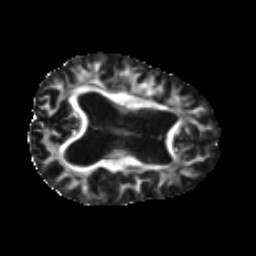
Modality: FA
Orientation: axial
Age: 23
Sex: female
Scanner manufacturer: ge
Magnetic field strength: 3 T
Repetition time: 7.8 s
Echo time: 0.0612 s